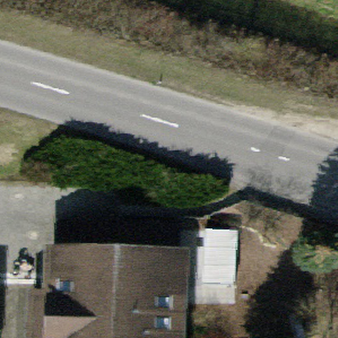
Label: other